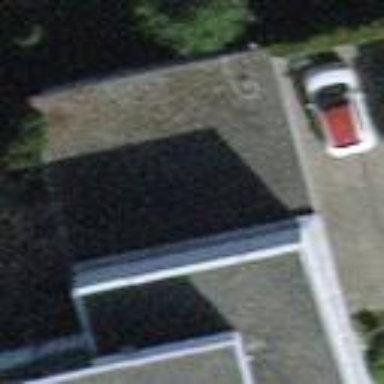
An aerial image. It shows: The building has flat roof that is oriented across.